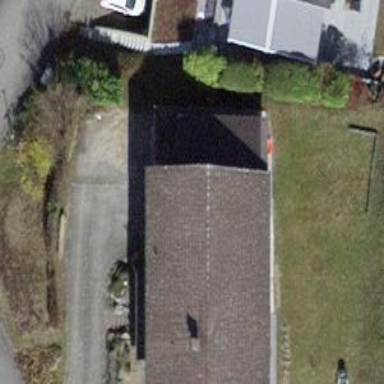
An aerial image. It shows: Simple and straightforward house.